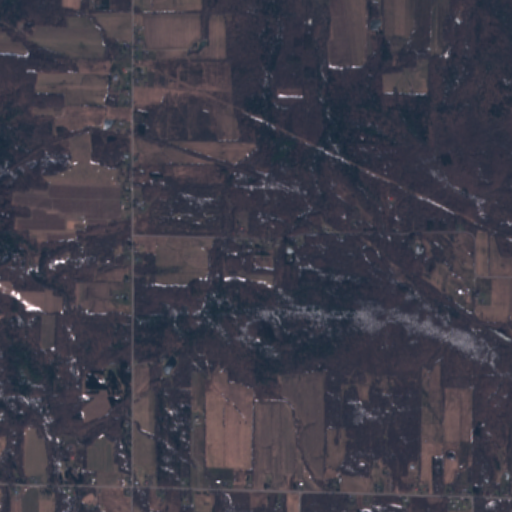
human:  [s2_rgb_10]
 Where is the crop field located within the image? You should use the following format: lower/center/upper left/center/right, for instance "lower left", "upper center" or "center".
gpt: The crop field is located in the center left of the image.
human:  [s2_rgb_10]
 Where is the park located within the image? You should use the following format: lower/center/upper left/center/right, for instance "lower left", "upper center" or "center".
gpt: The park is located in the lower left of the image.
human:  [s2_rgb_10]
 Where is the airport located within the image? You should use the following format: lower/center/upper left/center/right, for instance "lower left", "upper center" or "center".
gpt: There is no airport in the image.